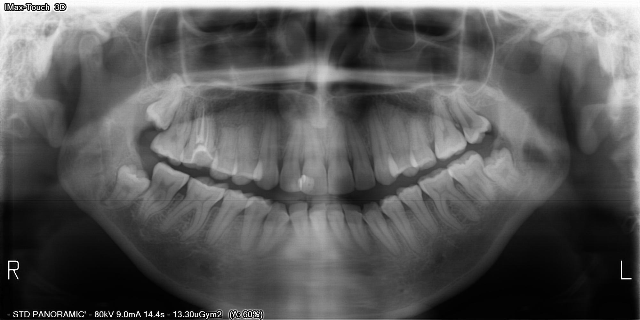
adult